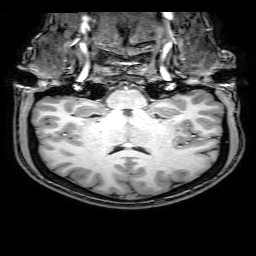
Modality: T1w
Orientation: sagittal
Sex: female
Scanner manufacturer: philips
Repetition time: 0.008093 s
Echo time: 0.0037 s